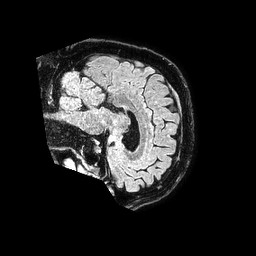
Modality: FLAIR
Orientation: sagittal
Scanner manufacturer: philips
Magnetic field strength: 1.5 T
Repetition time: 4.8 s
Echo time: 0.3 s